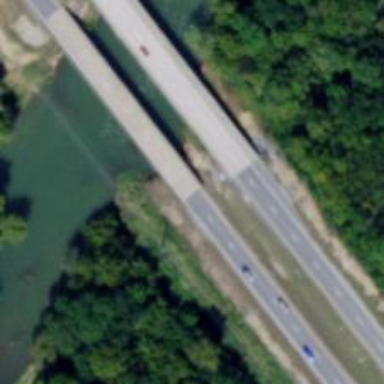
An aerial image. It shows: Bridge with asphalt surface carrying trunk highway.